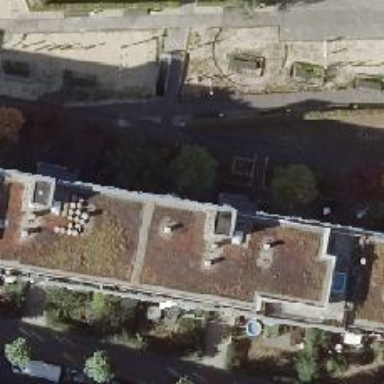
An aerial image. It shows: Apartment building with flat roof.